Question: Can someone please tell what '*' means on git blame annotation in Intellij IDEA?

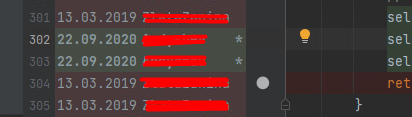
Answer: As stated by the <URL>
> Annotations for lines modified in the current revision, are marked with bold type and an asterisk.